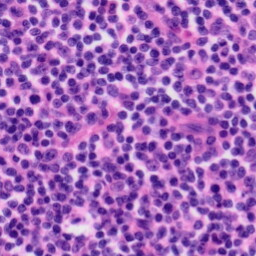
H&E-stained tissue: Tonsil